Question: I want to Display a RGB image with the vtk module python. The image was saved in .vti format. I wrote the following simple code but it shows the image in gray-scale color. How i can show that in RGB color?

'''
import vtk
import nrrd
import matplotlib.pyplot as plt
im = plt.imread('RGB.tif')
header = {}
header['encoding'] = 'raw'
nrrd.write('Vug.vti', im ,header)
file_name = 'Vug.vti'
# Read the source file.
reader = vtk.vtkNrrdReader()
reader.SetFileName(file_name)
reader.Update()
# Map the image through the lookup table
color = vtk.vtkImageMapToColors()
#color.SetLookupTable(table)
color.SetInputConnection(reader.GetOutputPort())
# Display the image
actor = vtk.vtkImageActor()
actor.GetMapper().SetInputConnection(color.GetOutputPort())
renderer = vtk.vtkRenderer()
renderer.AddActor(actor)
window = vtk.vtkRenderWindow()
window.AddRenderer(renderer)
# Set up the interaction
interactor = vtk.vtkRenderWindowInteractor()
window.SetInteractor(interactor)
window.Render()
'''
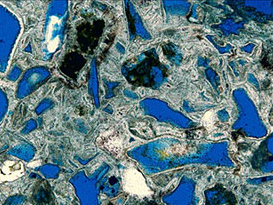
Answer: I use the following with vtk9
'''
import vtk
# Read the source file.
reader = vtk.vtkPNGReader()
reader.SetFileName("oIu8j.png")
reader.Update()
# Display the image
actor = vtk.vtkImageActor()
actor.GetMapper().SetInputConnection(reader.GetOutputPort())
renderer = vtk.vtkRenderer()
renderer.AddActor(actor)
window = vtk.vtkRenderWindow()
window.AddRenderer(renderer)
# Set up the interaction
interactor = vtk.vtkRenderWindowInteractor()
interactor.SetRenderWindow(window)
interactor.Initialize()
interactor.Start()
'''